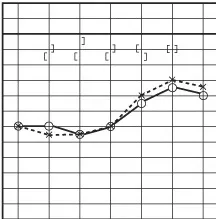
(b) Audiograms from patient #991 showing conductive hearing loss.
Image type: pathology (immunostaining)